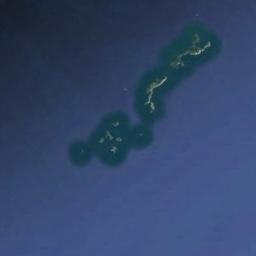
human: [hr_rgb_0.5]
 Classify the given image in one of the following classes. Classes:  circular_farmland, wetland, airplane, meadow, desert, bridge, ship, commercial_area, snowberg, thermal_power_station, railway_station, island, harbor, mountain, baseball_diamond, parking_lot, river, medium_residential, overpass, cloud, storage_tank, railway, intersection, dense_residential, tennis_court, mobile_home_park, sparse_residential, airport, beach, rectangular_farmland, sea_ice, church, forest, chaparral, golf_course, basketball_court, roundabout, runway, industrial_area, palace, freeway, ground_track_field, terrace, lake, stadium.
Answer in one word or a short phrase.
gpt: island